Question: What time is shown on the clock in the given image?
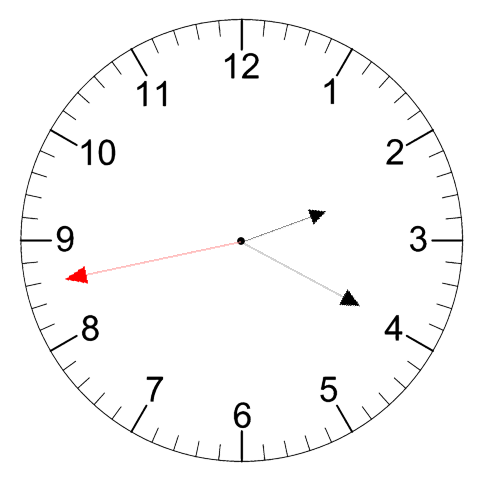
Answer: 02:19:43